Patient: sex F, age 54
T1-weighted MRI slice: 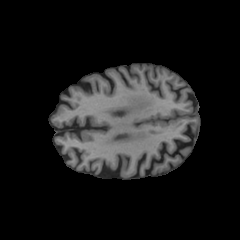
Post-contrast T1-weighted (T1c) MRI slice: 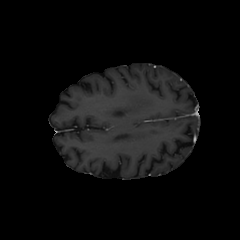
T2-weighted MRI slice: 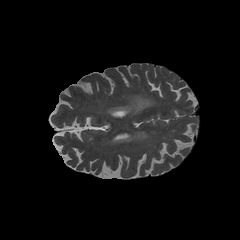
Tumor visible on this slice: yes
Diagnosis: Glioblastoma, IDH-wildtype
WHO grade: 4